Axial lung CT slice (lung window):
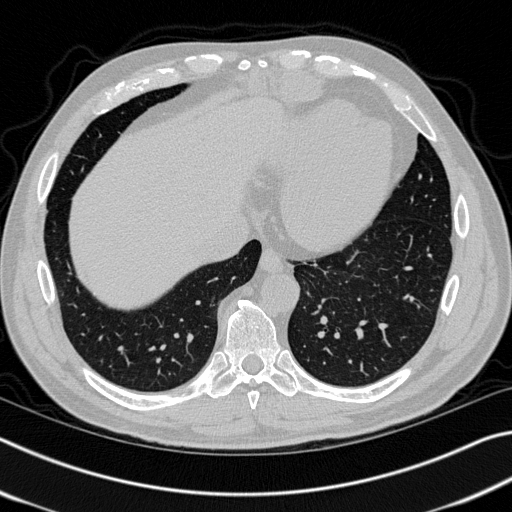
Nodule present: no